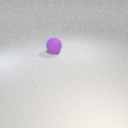
large purple rubber sphere